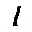
Label: 1